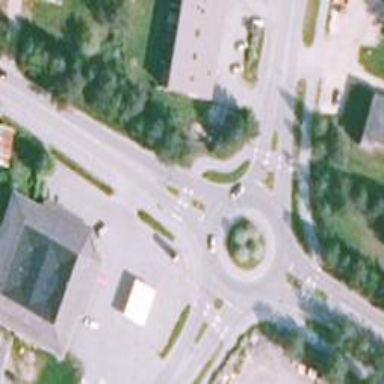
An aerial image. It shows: Secondary road leading to roundabout.